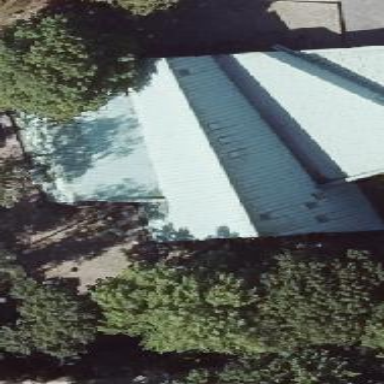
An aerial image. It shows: Building with gabled roof.